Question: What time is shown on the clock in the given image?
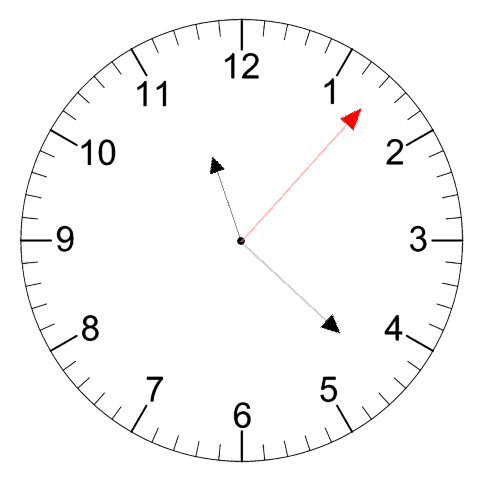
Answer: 11:22:07